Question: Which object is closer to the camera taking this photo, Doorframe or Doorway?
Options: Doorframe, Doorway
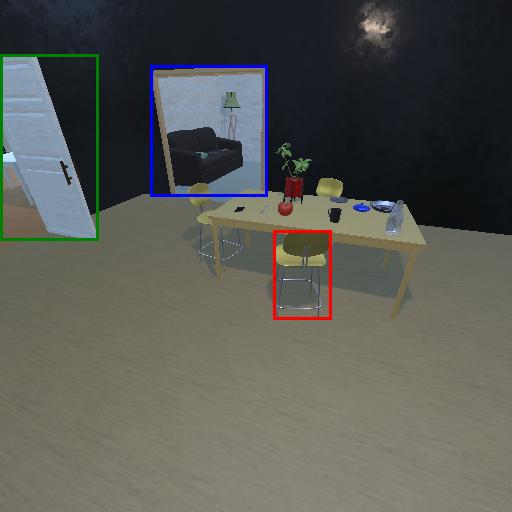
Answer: Doorframe